Question: I'm looking for something like a gallery where I could take some pictures programmatically in. The user should have the right to add another picture - from a given folder - and should have the right to delete a picture. Something like that:

Is there a opensource gallery or is there a plugin something like that? Would be nice if you have something.
Thanks in advance.
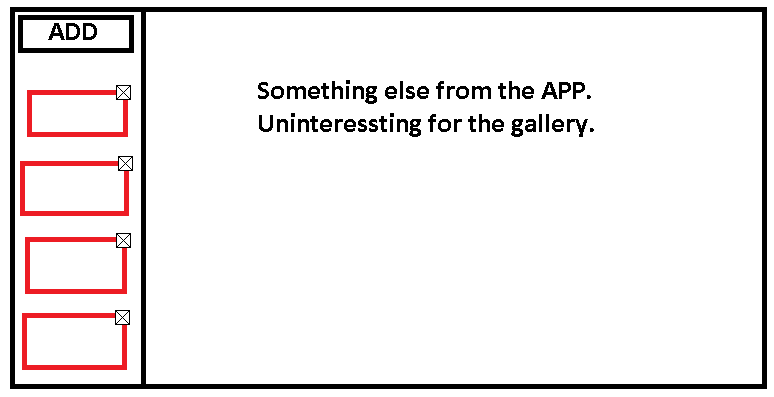
Answer: I don't suppose this question might be a duplicate of <URL>